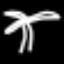
Label: palm tree